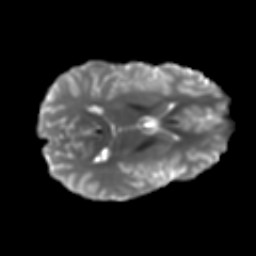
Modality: T2w
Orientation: axial
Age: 17
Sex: male
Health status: ill
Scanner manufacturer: ge
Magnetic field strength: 3 T
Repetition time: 6.776 s
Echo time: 0.0794 s